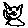
Label: cat